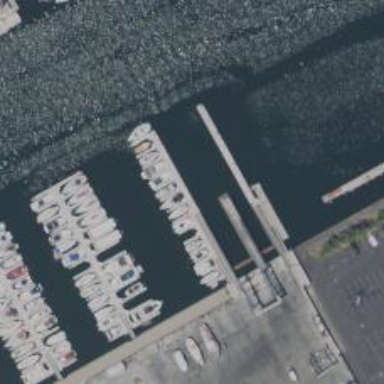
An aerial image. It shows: Man-made pier.